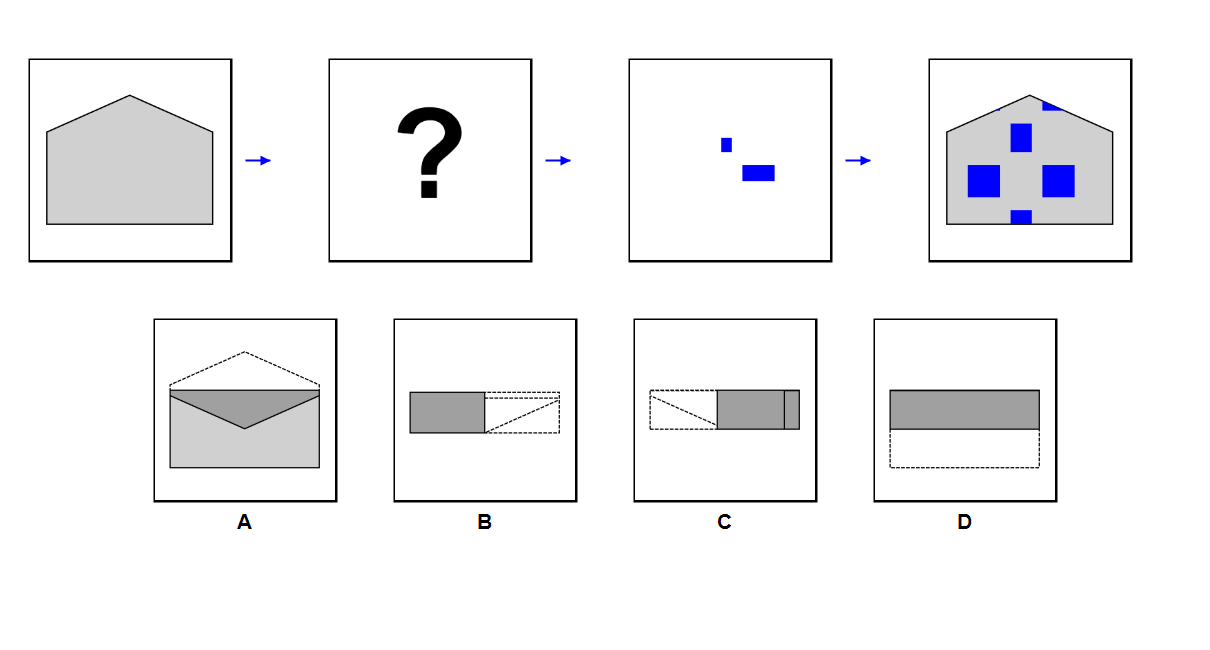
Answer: B